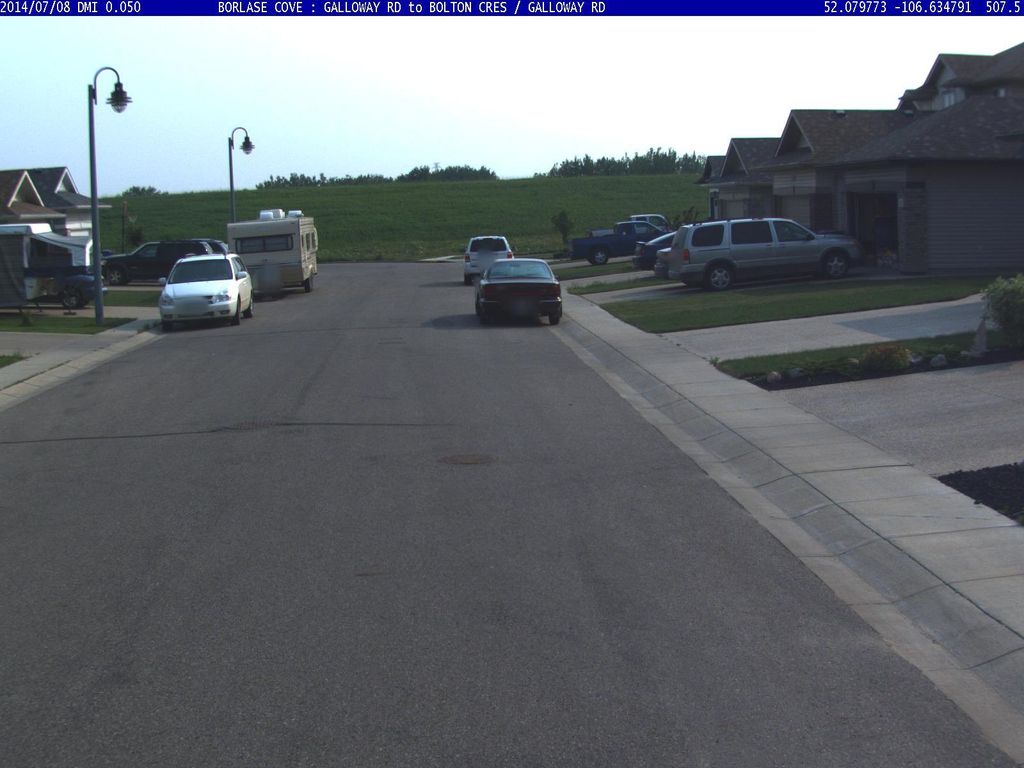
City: saskatoon